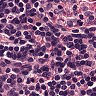
Metastatic tissue present: no